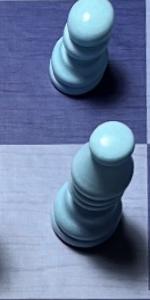
Label: Bishop_White